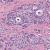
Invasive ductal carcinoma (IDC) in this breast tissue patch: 1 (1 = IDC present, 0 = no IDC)